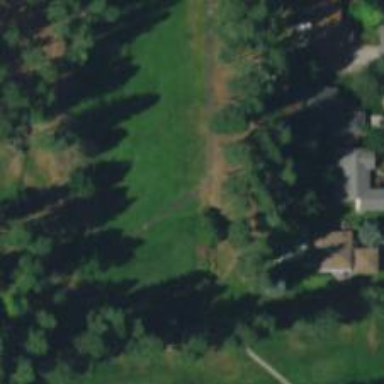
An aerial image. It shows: Service road used as golf cart path.